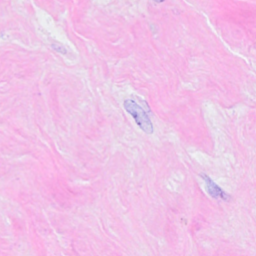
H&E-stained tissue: Breast